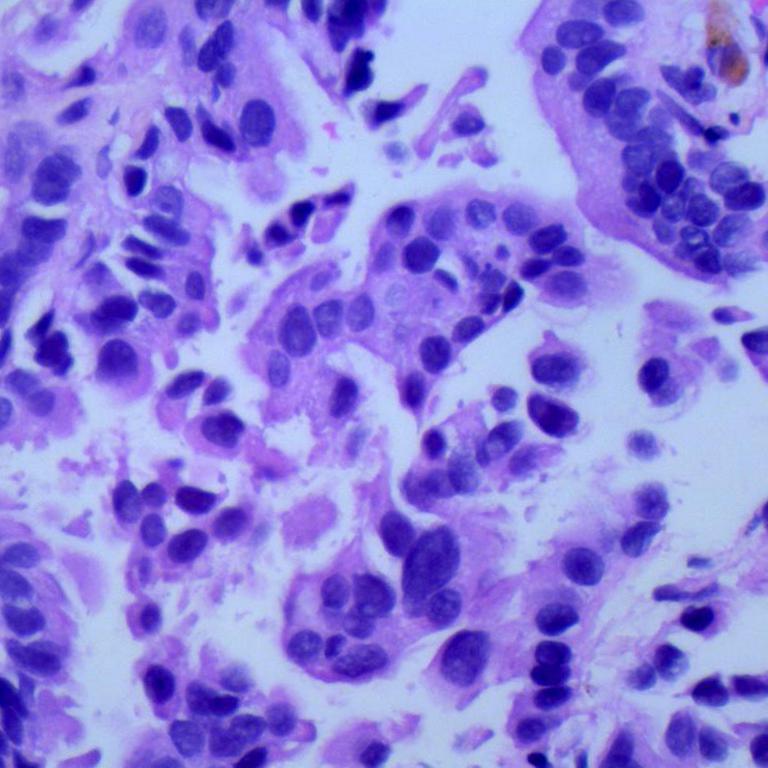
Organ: lung
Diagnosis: adenocarcinomas